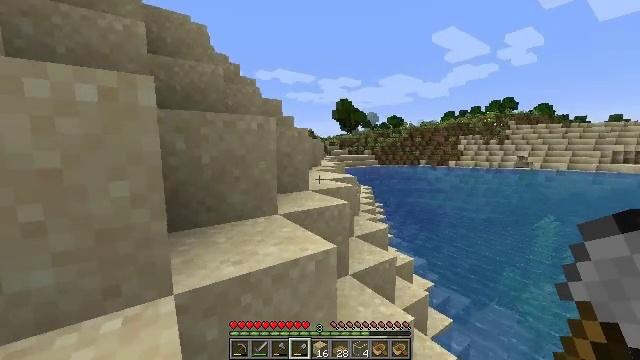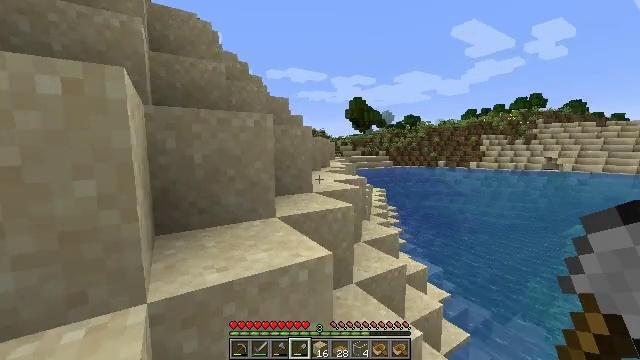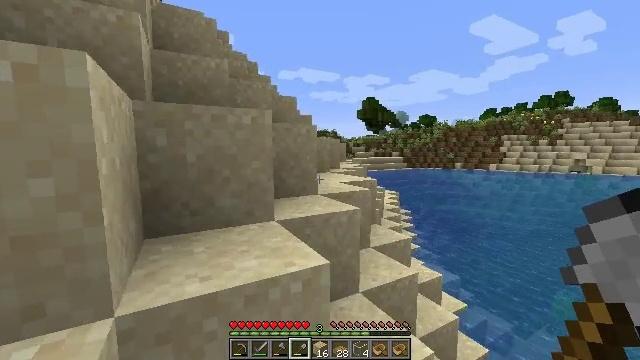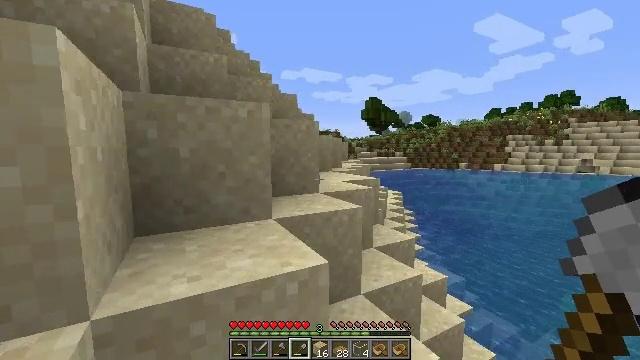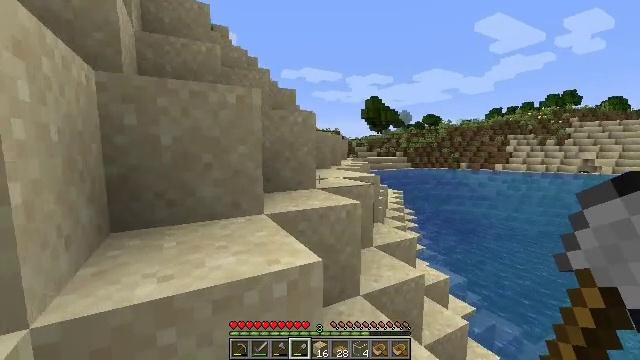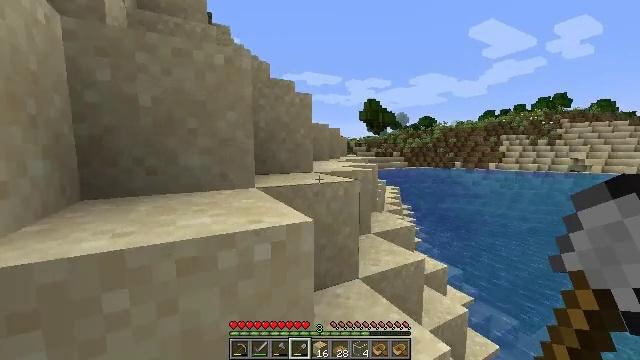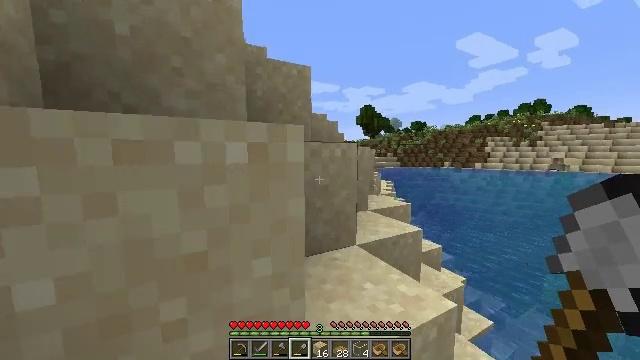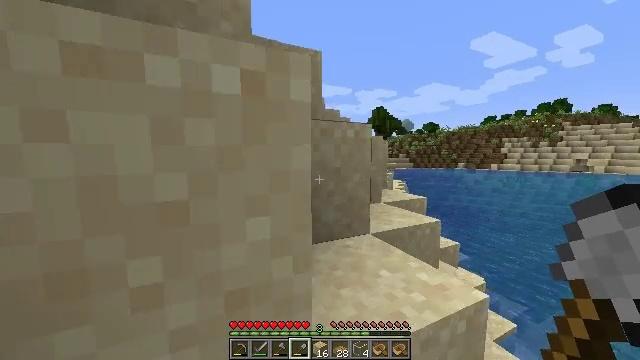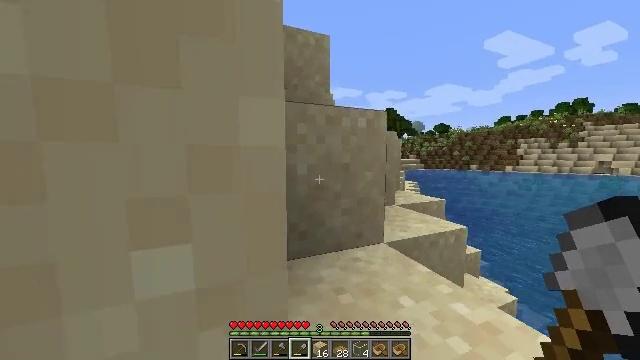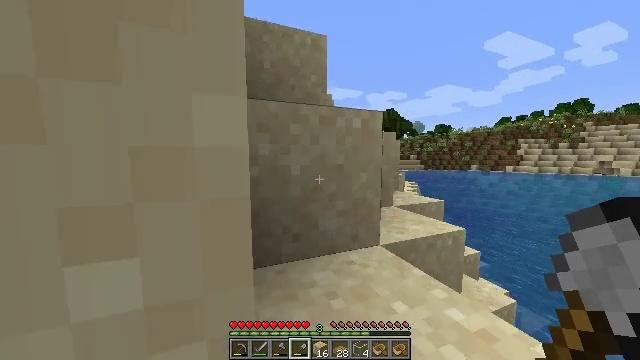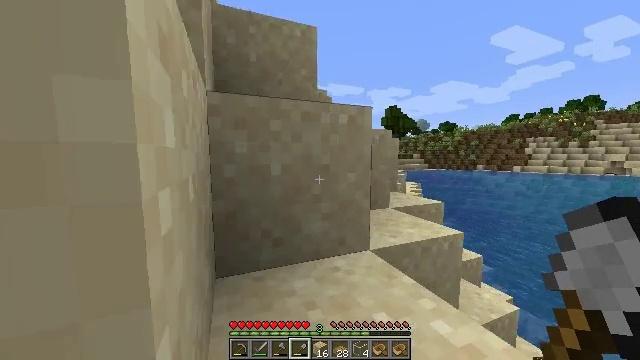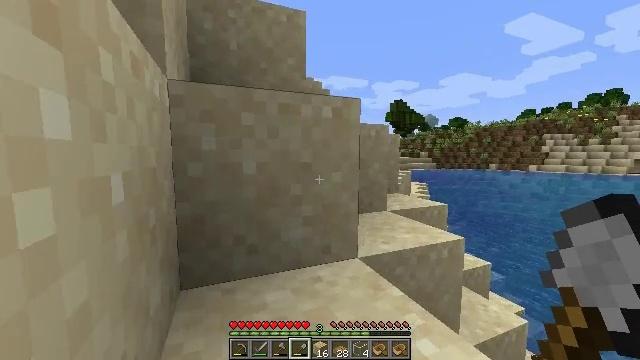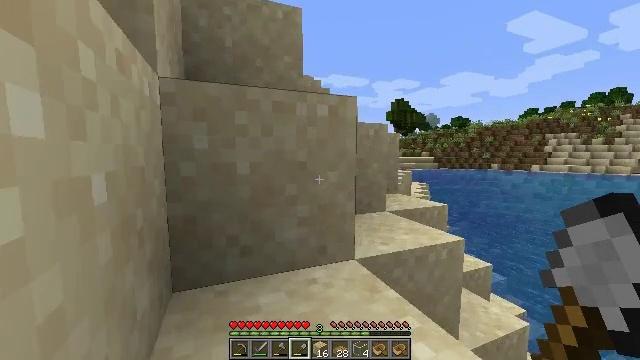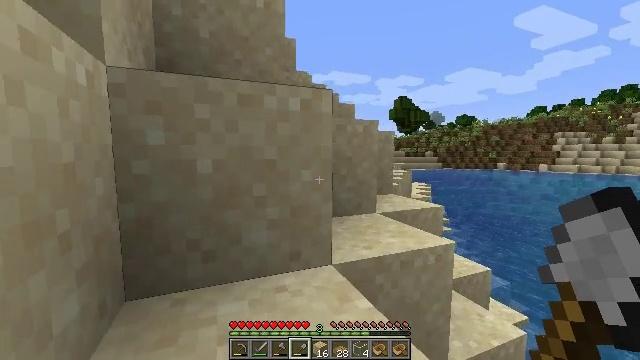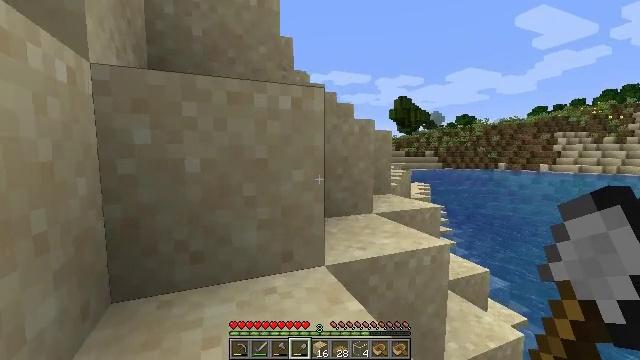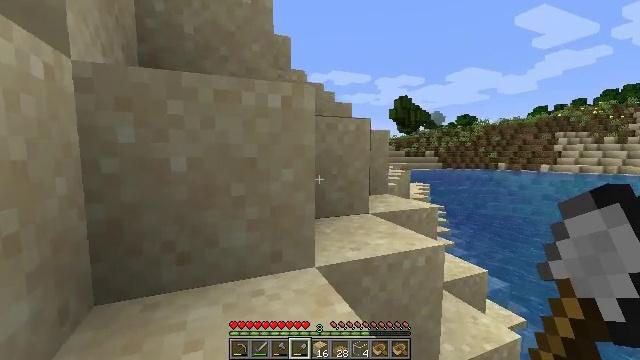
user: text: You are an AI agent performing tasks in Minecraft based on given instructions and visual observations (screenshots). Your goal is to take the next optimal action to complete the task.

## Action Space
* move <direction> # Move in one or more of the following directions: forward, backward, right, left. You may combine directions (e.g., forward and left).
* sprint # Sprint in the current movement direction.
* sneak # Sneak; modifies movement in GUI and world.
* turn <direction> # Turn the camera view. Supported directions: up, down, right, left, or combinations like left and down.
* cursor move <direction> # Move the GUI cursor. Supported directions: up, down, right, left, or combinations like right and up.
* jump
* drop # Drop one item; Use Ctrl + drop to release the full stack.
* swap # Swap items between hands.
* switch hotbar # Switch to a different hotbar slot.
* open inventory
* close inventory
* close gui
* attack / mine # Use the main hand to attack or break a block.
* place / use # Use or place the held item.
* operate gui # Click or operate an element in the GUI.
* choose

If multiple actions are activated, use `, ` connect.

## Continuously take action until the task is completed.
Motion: motion action
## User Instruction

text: Mine planks.
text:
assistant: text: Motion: move forward, sprint, turn left
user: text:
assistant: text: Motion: move forward, sprint, turn left
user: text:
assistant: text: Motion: move forward, sprint
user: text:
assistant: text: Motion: move forward, sprint
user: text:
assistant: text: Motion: move forward, sprint
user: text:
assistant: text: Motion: move forward, sprint
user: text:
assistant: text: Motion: move forward, sprint, turn left
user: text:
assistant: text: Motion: move forward, sprint, turn left
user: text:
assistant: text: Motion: move forward, sprint
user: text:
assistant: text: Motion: move forward, sprint
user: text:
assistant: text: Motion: move forward, sprint
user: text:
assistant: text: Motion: move forward, sprint
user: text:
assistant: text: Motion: move forward, sprint
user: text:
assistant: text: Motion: move forward, sprint
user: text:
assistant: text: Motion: move forward, sprint
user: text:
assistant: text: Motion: move forward, sprint
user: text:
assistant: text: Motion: move forward, sprint
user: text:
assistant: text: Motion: move forward, sprint, jump
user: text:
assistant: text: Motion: move forward, sprint, jump
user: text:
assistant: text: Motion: move forward, sprint, jump
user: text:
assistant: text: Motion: move forward, sprint, jump
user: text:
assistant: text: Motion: move forward, sprint, jump
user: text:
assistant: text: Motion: move forward, sprint, jump
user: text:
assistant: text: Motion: move forward, sprint
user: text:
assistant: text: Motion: move forward, sprint
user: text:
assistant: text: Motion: move forward, sprint
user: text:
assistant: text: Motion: move forward, sprint
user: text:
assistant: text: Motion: move forward, sprint
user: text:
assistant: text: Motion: move forward, sprint
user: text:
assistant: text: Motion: move forward, sprint, turn left